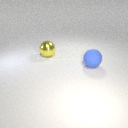
large blue rubber sphere in front of large yellow metal sphere